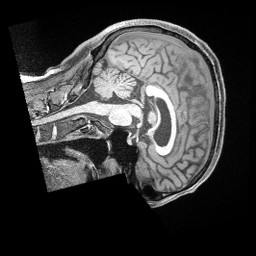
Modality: T1w
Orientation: sagittal
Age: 34
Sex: male
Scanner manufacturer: siemens
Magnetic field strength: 3 T
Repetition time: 2 s
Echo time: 0.00211 s